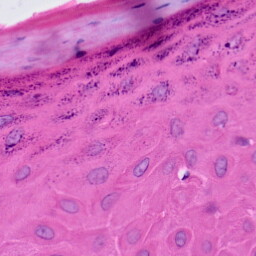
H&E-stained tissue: Skin